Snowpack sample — Buffalo Mountain, Silverthorne, Colorado, USA (2/22/26, 2:02 PM MST)
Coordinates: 39.622, -106.113
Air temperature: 33 °F
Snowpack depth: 63 cm
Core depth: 20 cm
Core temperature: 23 °F
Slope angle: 11°, slope face: 116°
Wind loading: low
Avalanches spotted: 0
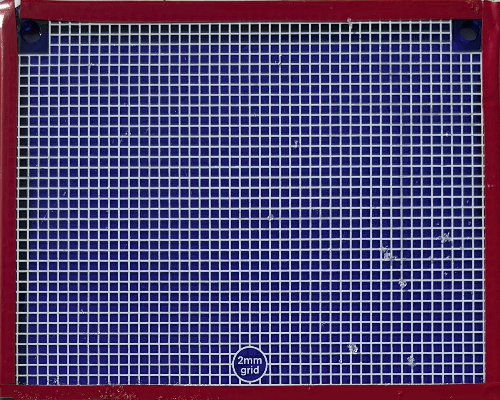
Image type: profile
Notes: In a firebreak similar to site 1, minimal wind loading with no spotted avalanches (not many faces in view though)